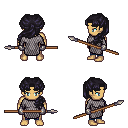
a pixel art fantasy rpg character, male body template, human, tanned skin, chain mail, magenta pants, raven princess hairstyle, metal gloves, spear, four views (front, back, left, right), 2x2 character sprite sheet, small pixel art, hard edges, no anti-aliasing